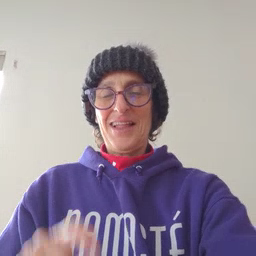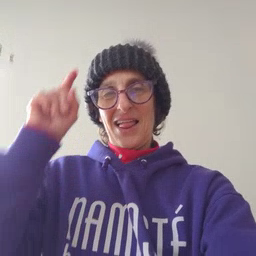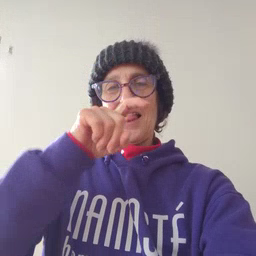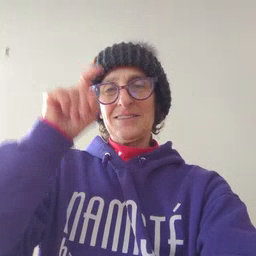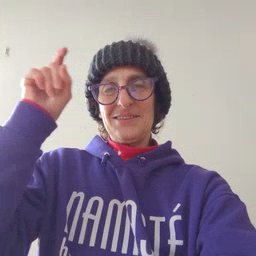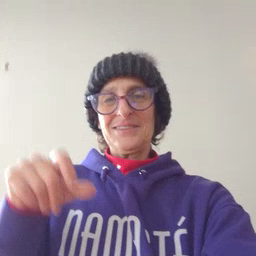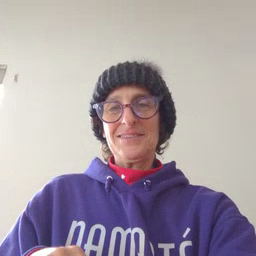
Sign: closet